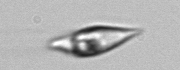
Label: Amphidinium